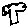
Label: tree